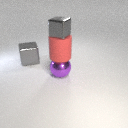
small gray metal cube above large red rubber cylinder